Chest X-ray. View position: PA
Patient age: 41
Patient sex: M
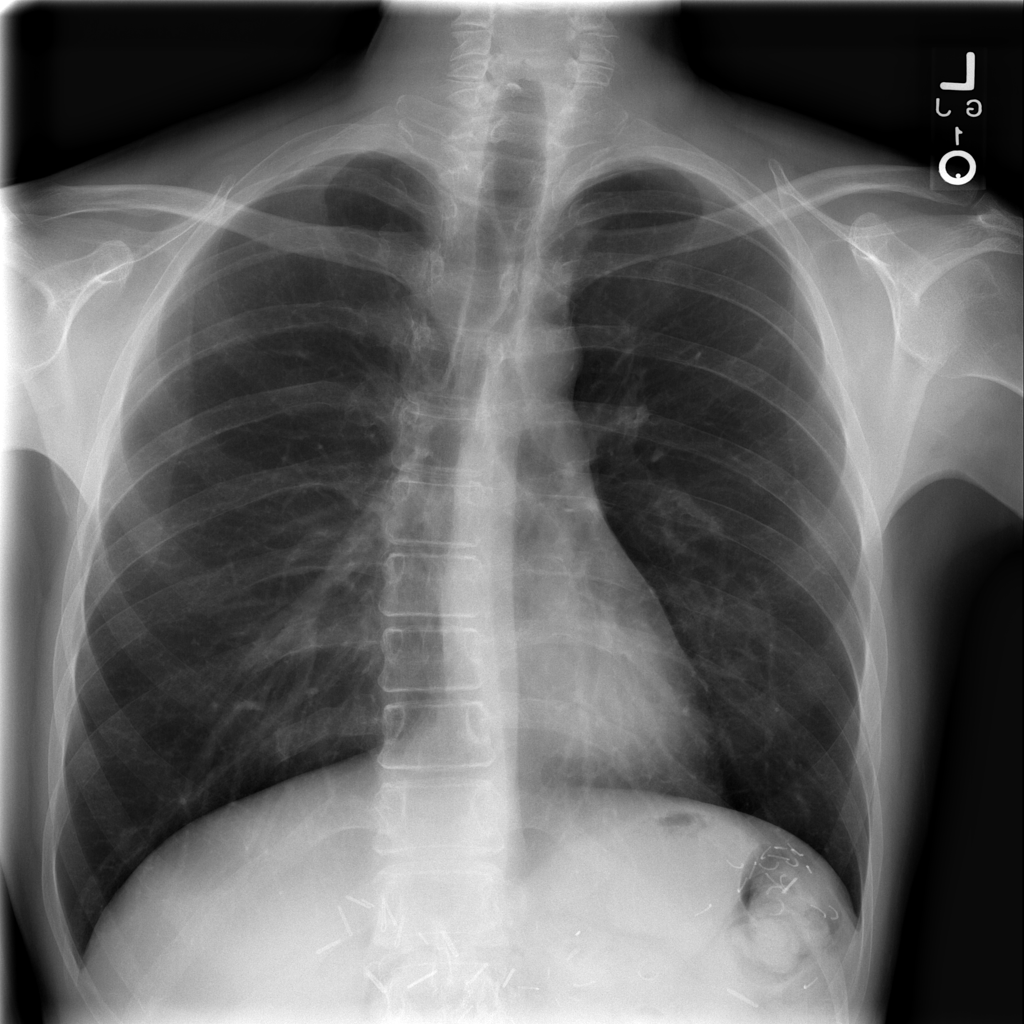
Finding: Pneumothorax